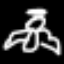
Label: angel